Question: I'm working with a model in Simulink, that contains a lots of inports and outports, and a subsystem. I'm trying to connect them programmatically because it is a really huge model.
I've tried getting the handles of the ports, using the name of the ports, and I'm still getting errors like "Invalid Simulink object name" or "Invalid Simulink port handle"
The following code will create a minimum subsystem, I would like to recall that in the real system I'm working there could be 50+ ports, and them does not necessarily connect "one by one", I mean, sometimes the first inport will be connected to the third inport from the subsystem, for example.
'''
% Creating little subsystem and inports
open_system(new_system('my_system'));
add_block('simulink/Commonly Used Blocks/In1', 'my_system/port_name_1');
add_block('simulink/Commonly Used Blocks/In1', 'my_system/port_name_2');
add_block('built-in/Subsystem', 'my_system/test_subsystem');
add_block('simulink/Commonly Used Blocks/In1', 'my_system/test_subsystem/test_name_1');
add_block('simulink/Commonly Used Blocks/In1', 'my_system/test_subsystem/test_name_2');
'''

Here is where I get some of the error messages:
'''
add_line('my_system', 'my_system/port_name_1', 'my_system/test_subsystem/test_name_1', 'autorouting', 'smart');
% Error: Invalid Simulink object name: my_system/port_name_1
'''
'''
porthandle = get_param('my_system/port_name_1', 'Handle');
subsystem_port_handle = get_param('my_system/test_subsystem/test_name_1', 'Handle');
add_line('my_system', porthandle, subsystem_port_handle, 'autorouting', 'smart');
% Error: Invalid Simulink port handle
'''
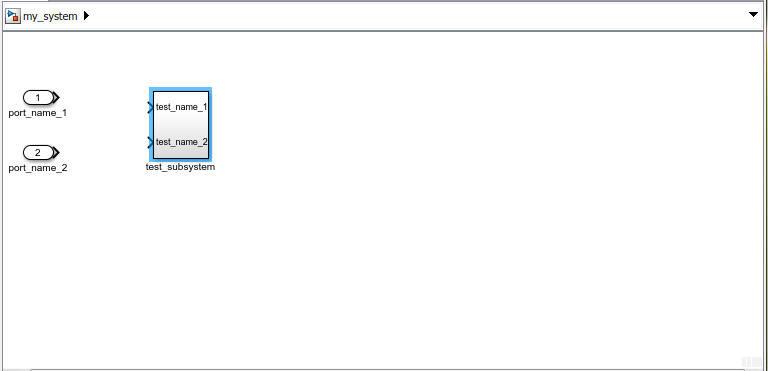
Answer: As per the doc for <URL>, the correct syntax in each case is
'''
add_line('my_system', 'port_name_1/1', 'test_subsystem/1', 'autorouting', 'smart');
'''
and
'''
porthandle = get_param('my_system/port_name_1', 'PortHandles');
subsystem_port_handle = get_param('my_system/test_subsystem', 'PortHandles');
add_line('my_system', porthandle.Outport(1), subsystem_port_handle.Inport(1), 'autorouting', 'smart');
'''